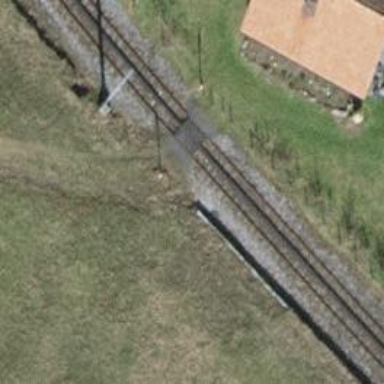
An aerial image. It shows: Railway crossing with saltire markings.